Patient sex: M
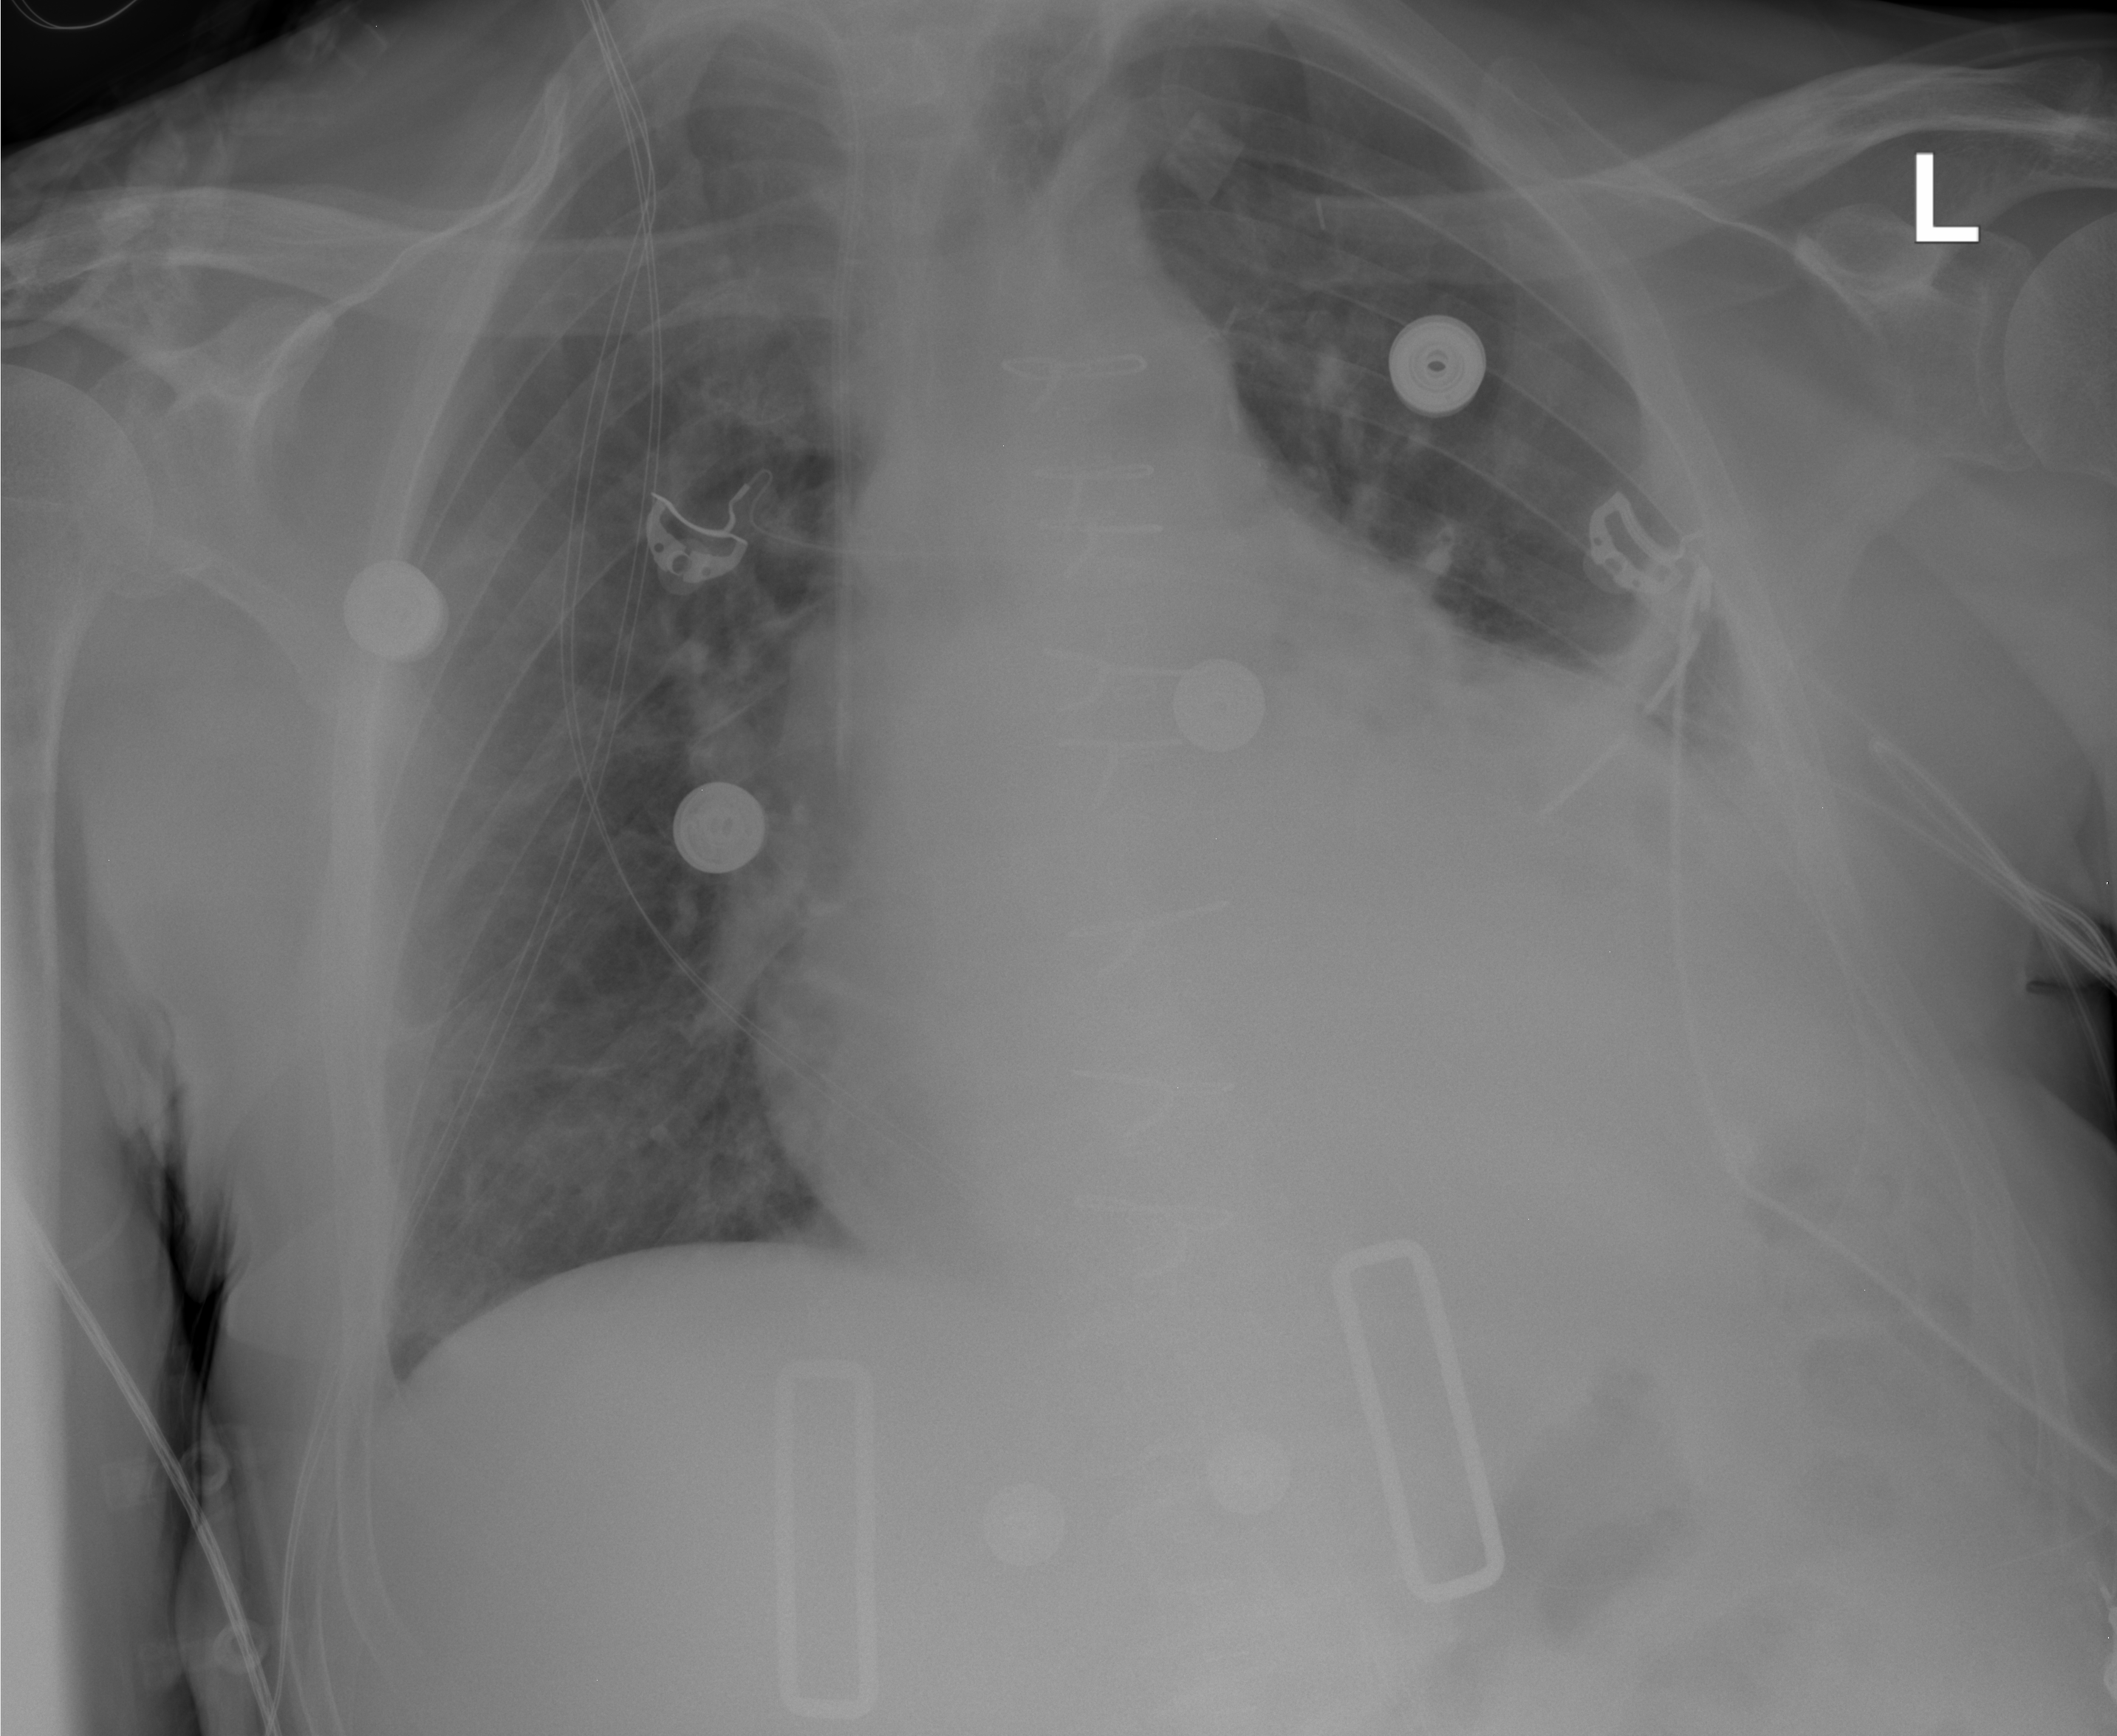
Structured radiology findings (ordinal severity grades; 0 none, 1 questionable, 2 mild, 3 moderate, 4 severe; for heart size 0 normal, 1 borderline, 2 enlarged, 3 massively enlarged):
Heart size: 2
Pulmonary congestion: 2
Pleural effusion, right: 0
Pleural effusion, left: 2
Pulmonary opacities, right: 0
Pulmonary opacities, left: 0
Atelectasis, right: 0
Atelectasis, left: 2